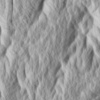
Atmospheric dust classification: not_dusty